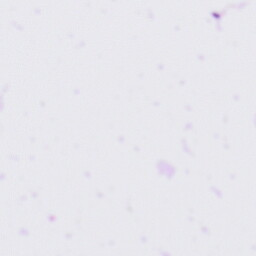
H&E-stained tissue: Tonsil